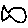
Label: fish